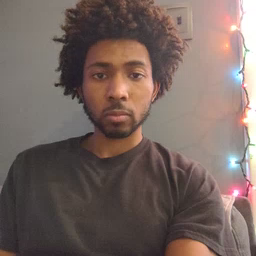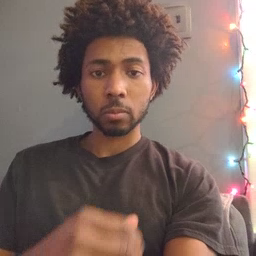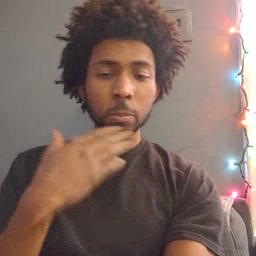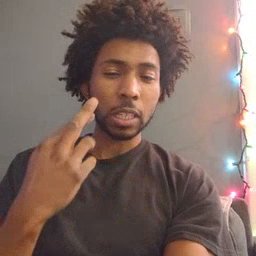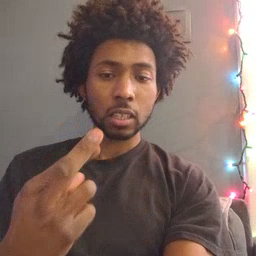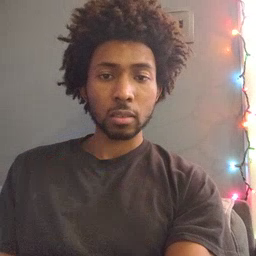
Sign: beside